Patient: sex M, age 73
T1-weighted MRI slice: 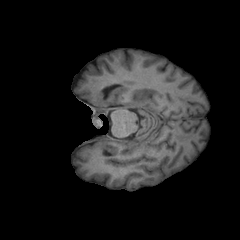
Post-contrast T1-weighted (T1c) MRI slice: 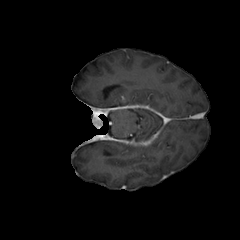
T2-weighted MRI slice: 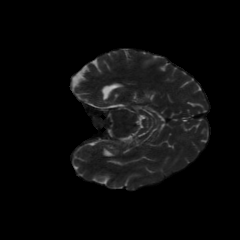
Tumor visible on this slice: no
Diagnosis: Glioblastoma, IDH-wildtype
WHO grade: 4